Field crop: maize
Growth stage: 2
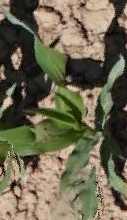
Species: maize